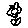
Label: flower